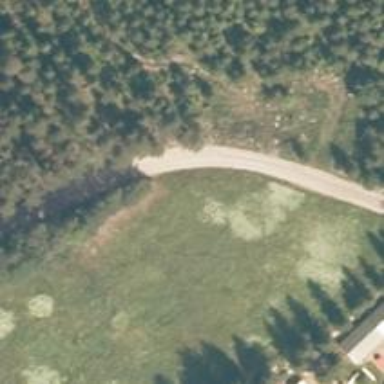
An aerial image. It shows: Unclassified road.